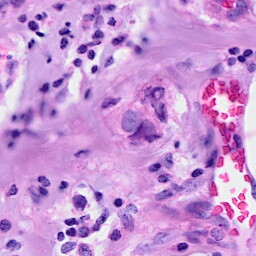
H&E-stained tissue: Breast